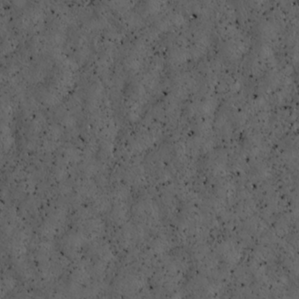
Label: non_frost